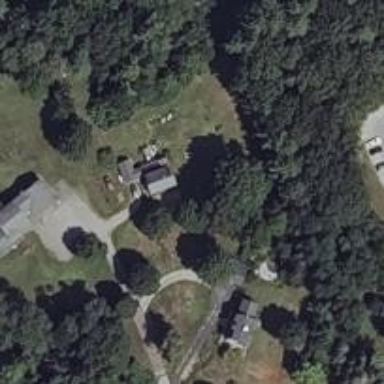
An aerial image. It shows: Driveway leading to service road.